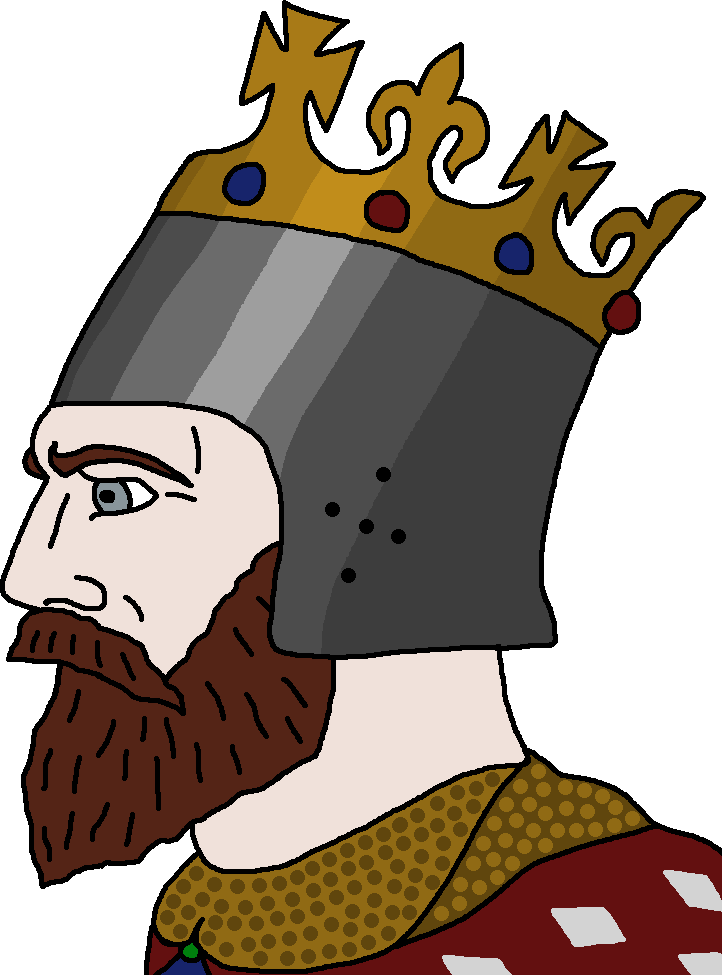
Label: 4_Yes_Chad